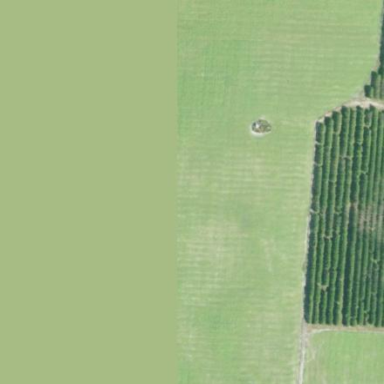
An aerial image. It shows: Orchard.